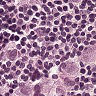
Metastatic tissue present: yes